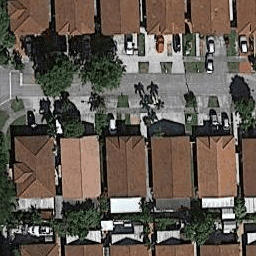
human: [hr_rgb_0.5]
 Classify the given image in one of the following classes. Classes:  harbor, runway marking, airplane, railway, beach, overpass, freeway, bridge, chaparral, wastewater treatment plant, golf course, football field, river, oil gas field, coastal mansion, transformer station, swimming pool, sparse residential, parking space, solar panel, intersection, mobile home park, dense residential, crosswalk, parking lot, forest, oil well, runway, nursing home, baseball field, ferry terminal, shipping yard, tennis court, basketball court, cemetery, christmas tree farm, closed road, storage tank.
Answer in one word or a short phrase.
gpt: dense residential